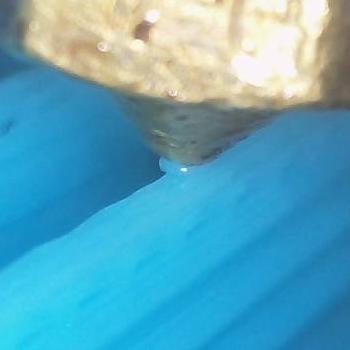
Flow rate: 252%